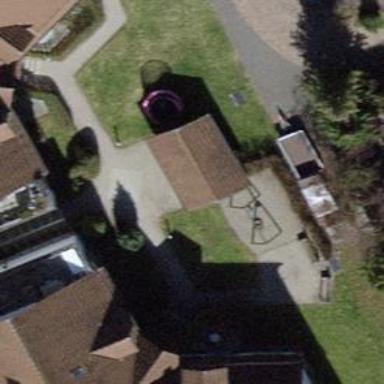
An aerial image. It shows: Playground with swings.